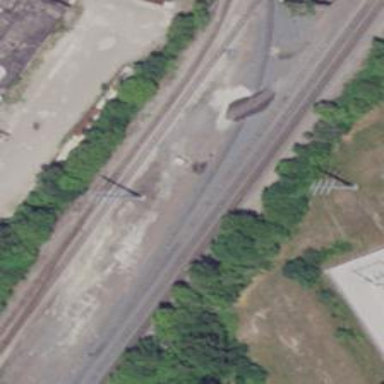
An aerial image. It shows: Railway siding for service.